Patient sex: F
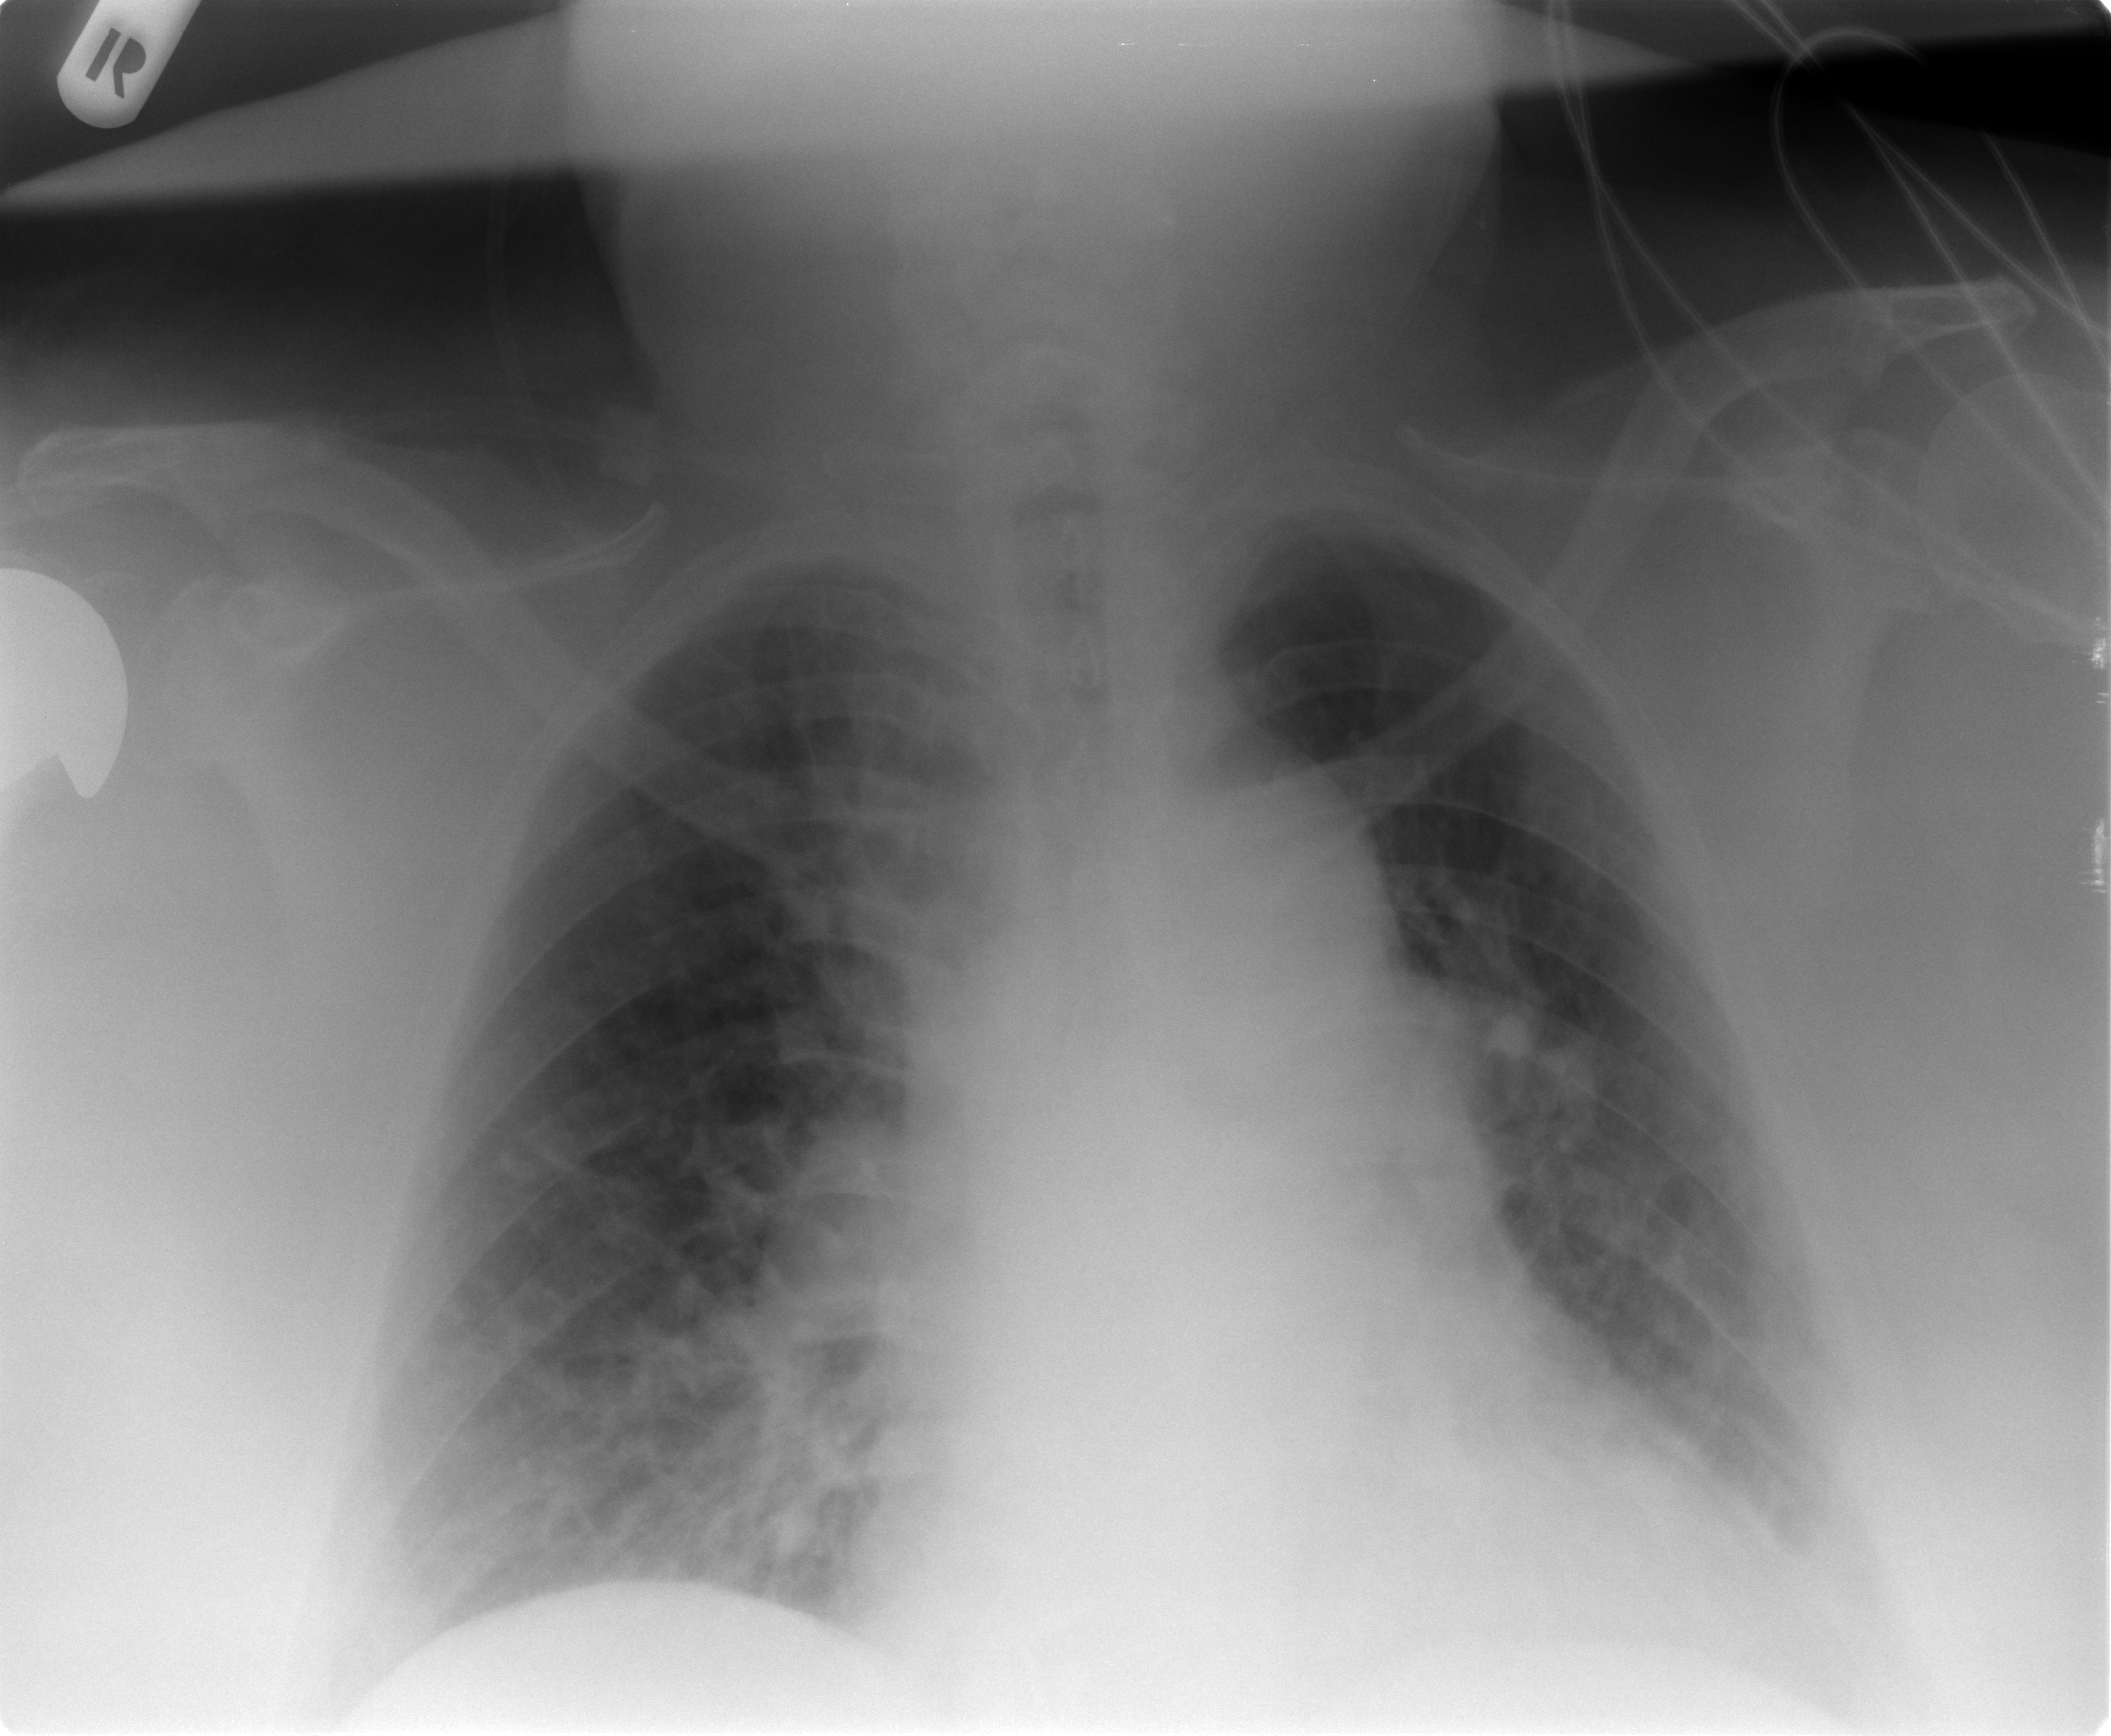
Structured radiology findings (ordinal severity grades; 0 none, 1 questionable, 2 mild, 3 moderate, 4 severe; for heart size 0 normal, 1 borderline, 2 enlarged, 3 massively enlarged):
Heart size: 2
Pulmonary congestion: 2
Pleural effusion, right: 0
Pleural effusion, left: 2
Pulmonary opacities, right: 2
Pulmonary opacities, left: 2
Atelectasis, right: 2
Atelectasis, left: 2